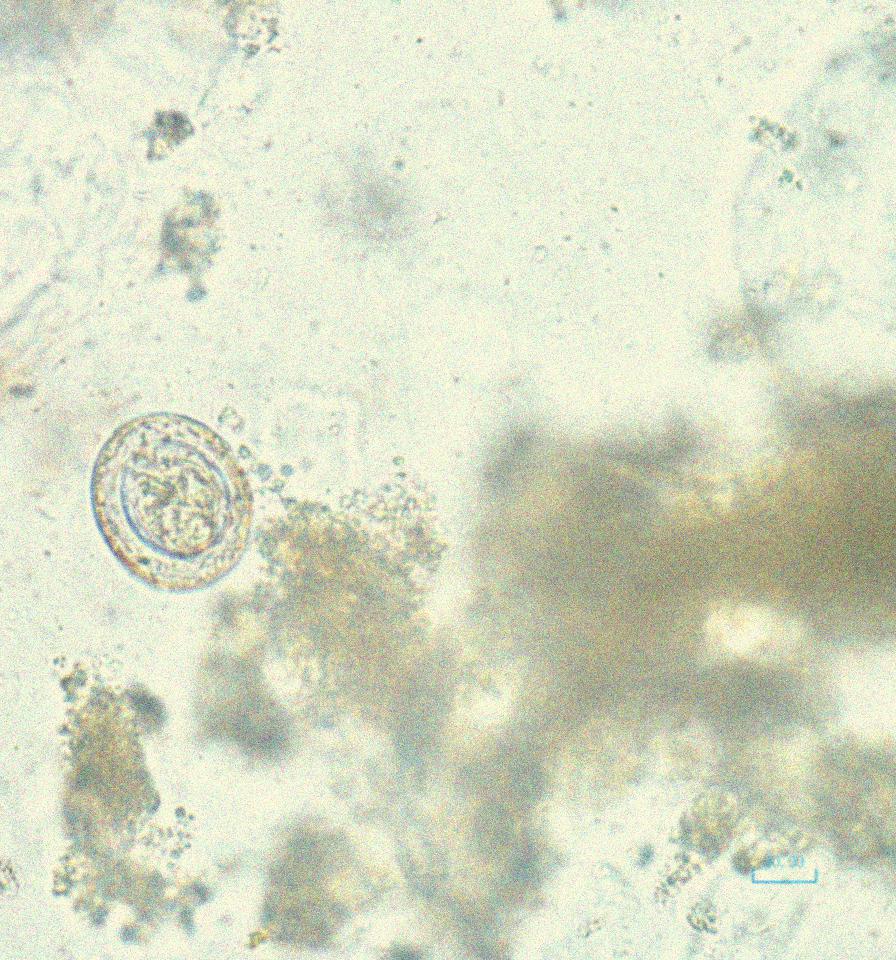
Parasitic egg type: Hymenolepis nana